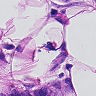
Metastatic tissue present: yes